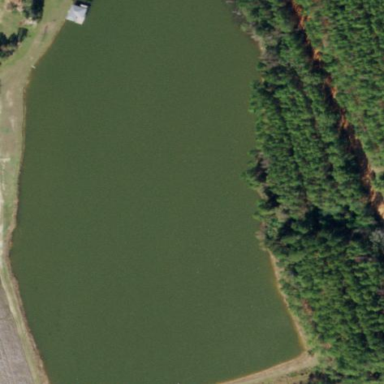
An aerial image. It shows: Natural reservoir of water.